Field crop: maize
Growth stage: 2
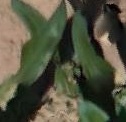
Species: maize